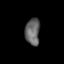
Tissue: lung
Cell type: T cells
Senescence score: 0.217
Nuclear area (px): 384
Mean DAPI intensity: 101.518